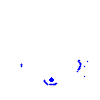
Particle: kaon